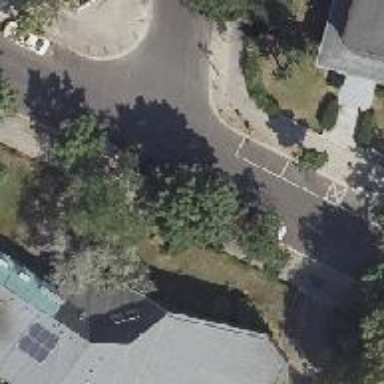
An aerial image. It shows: Unmarked crossing on footway.